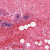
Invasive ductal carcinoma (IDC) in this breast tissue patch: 0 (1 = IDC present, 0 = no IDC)